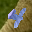
Label: 4